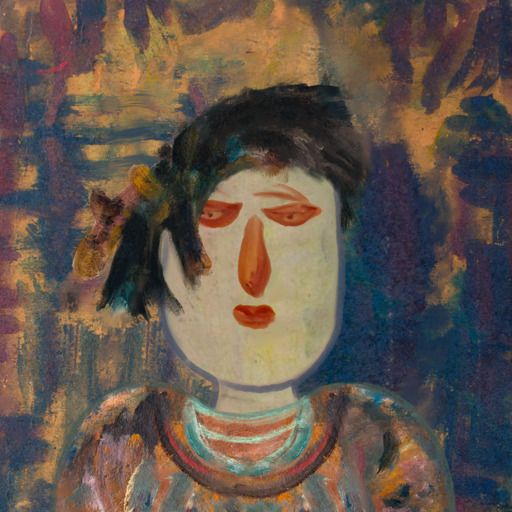
Background: InTheSun, Head And Neck Front: Hill_Girl, Face Front: Pious_Lady, Bust: Boggyland, Hair Front: Pipe, Head Accessory: Blank, Second Necklace: Blank, Necklace: Blank, Baby: Blank